Interaction volume radius: 5 \u00c5
Interaction volume height: 15 \u00c5
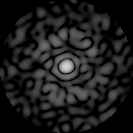
Disorder parameter: 0.7917